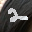
Label: 2